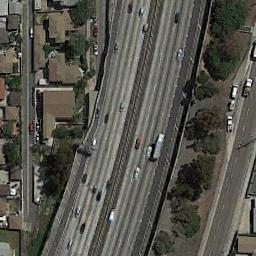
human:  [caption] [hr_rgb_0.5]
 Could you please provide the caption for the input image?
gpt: Some freeways go through the block with some houses .

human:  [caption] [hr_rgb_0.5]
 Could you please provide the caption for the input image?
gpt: The freeway is between some trees and some houses .

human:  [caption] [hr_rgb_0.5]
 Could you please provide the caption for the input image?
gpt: There is a green field beside the highway .

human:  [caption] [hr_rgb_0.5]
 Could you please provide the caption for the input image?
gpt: There are many buildings and green plants on both sides of the freeway, And there are many cars on the freeway .

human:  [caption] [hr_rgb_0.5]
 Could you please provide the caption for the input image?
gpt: There are many brown buildings beside the freeway .